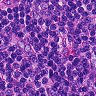
Metastatic tissue present: no